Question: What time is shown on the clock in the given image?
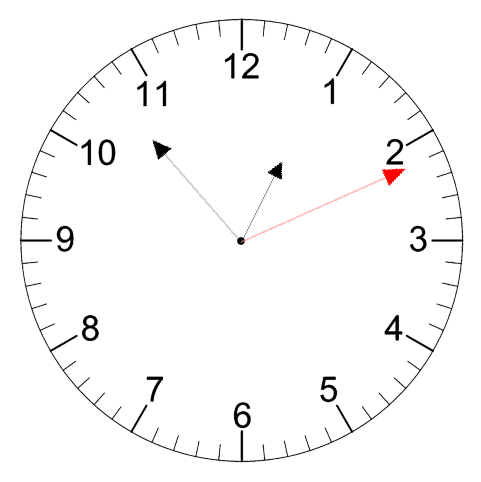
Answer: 12:53:11